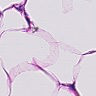
Metastatic tissue present: no